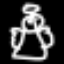
Label: angel